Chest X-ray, PA view. Patient: 58 years old, sex M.
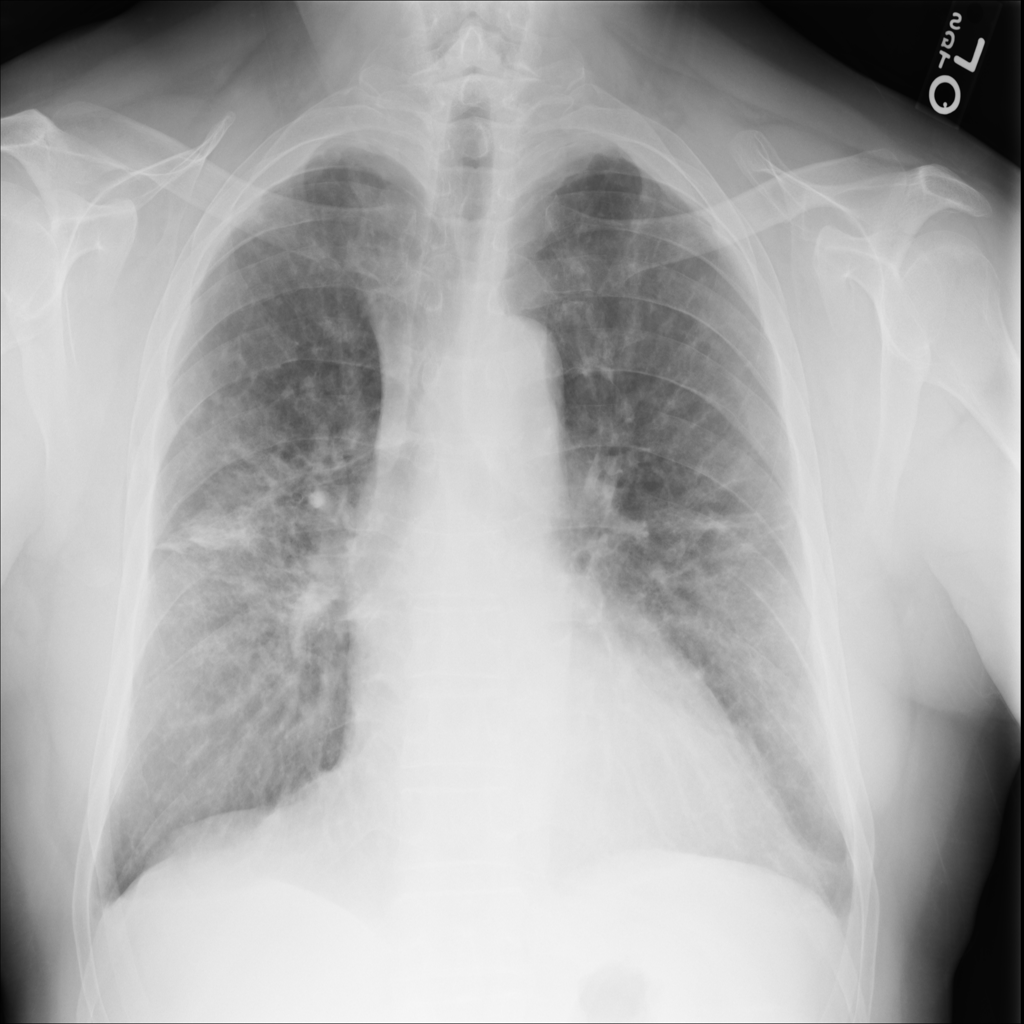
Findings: Effusion, Pleural_Thickening